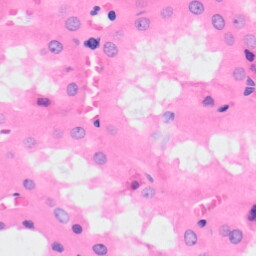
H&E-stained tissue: Kidney